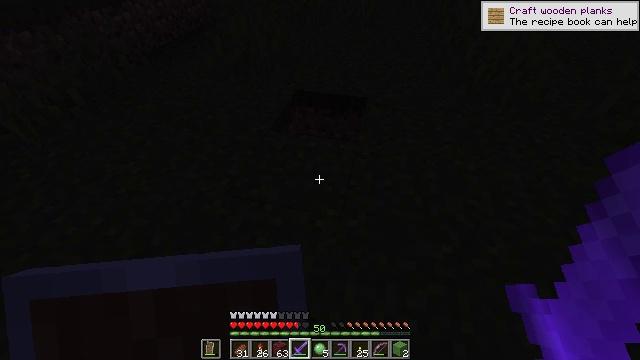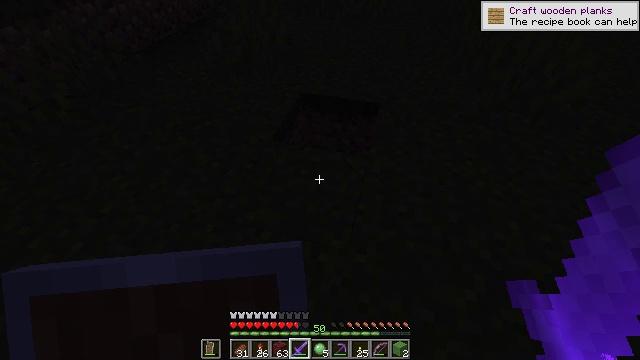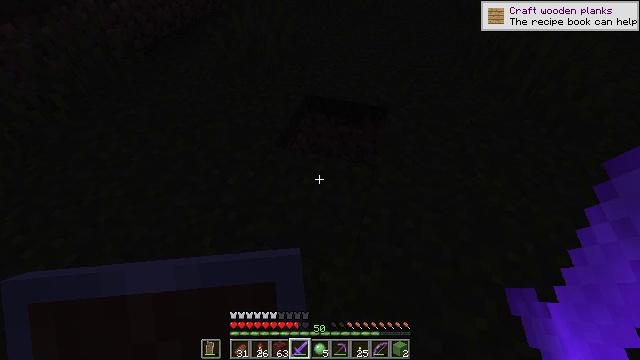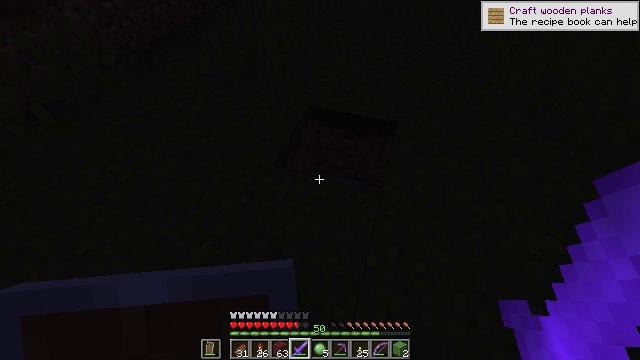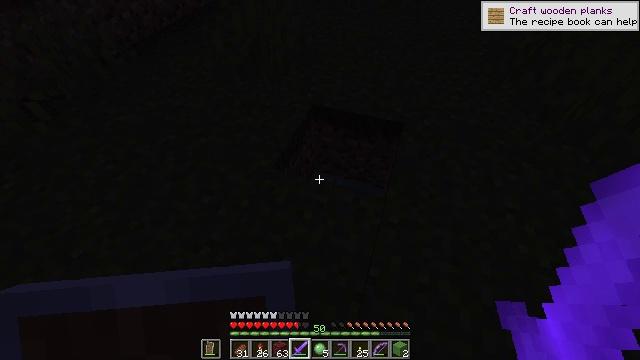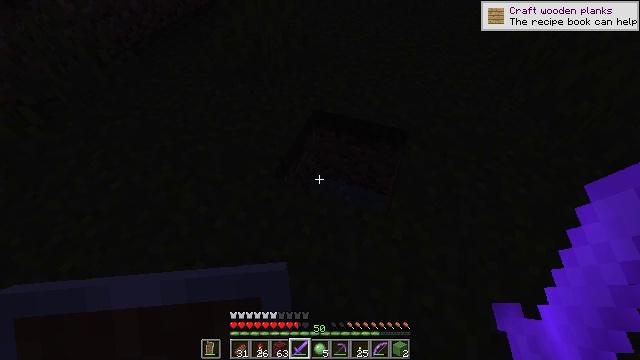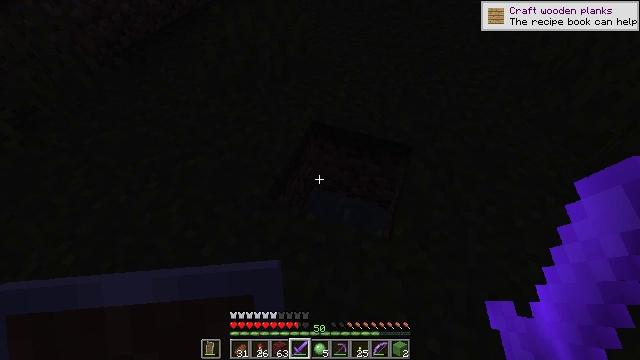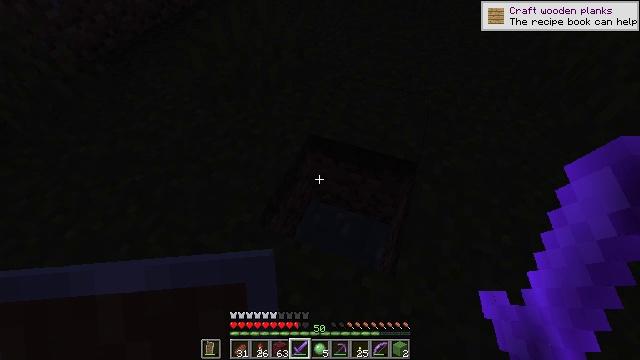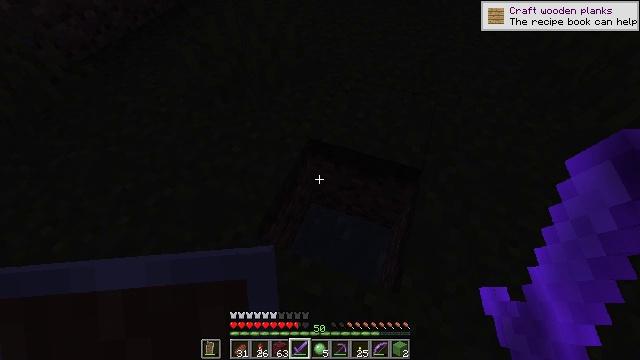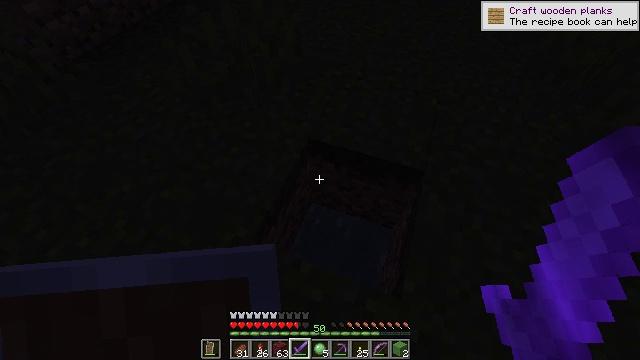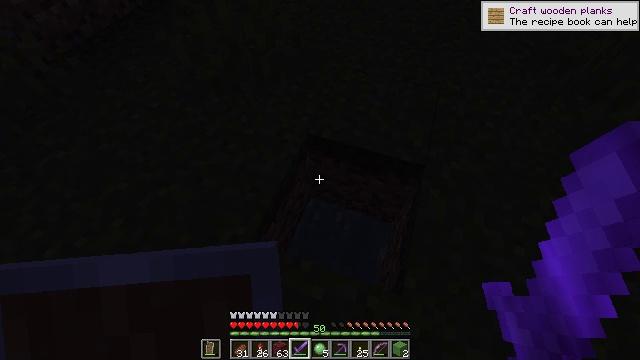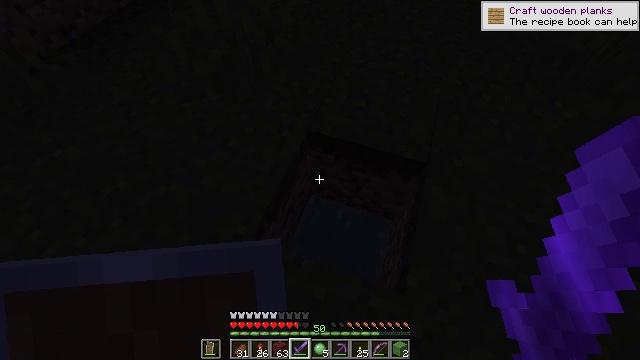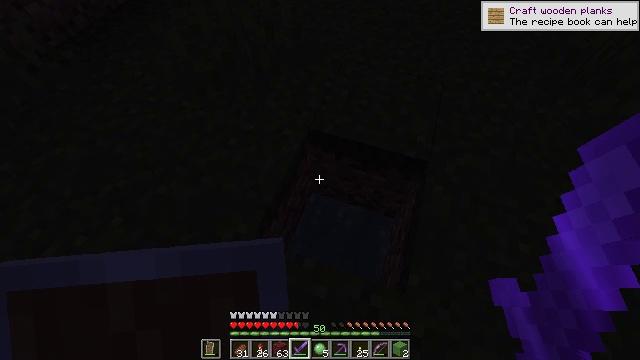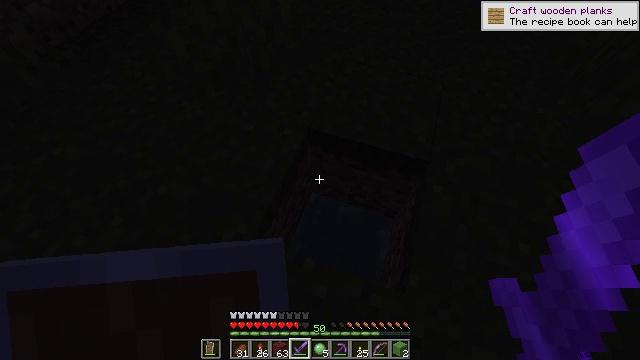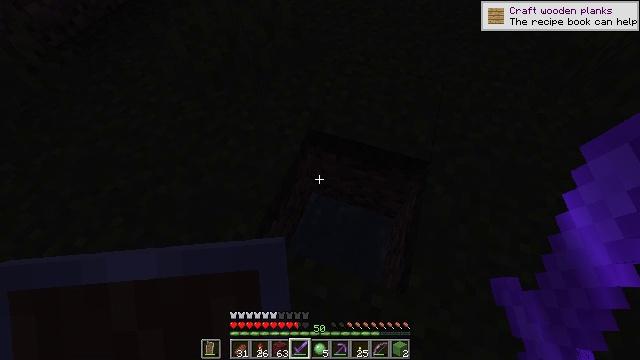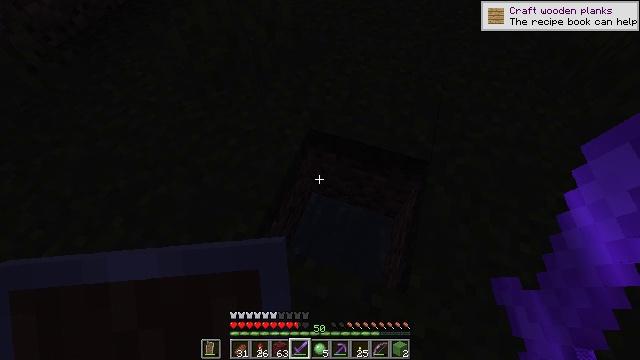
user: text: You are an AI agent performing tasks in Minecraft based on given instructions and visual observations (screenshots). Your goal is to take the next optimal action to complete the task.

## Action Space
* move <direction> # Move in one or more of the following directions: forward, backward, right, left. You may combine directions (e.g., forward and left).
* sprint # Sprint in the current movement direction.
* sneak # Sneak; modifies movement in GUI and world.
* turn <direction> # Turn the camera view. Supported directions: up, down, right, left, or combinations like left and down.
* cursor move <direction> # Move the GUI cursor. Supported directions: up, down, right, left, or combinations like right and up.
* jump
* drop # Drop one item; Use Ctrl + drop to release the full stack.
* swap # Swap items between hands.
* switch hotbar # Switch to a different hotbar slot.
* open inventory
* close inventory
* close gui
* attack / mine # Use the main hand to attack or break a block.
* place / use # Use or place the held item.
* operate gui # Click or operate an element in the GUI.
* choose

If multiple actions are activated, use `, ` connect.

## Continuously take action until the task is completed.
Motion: motion action
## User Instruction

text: Harvest vines off the surface.
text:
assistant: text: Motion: move forward, turn left and down
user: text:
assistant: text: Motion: move forward, turn left and down
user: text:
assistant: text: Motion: move forward, turn left and down
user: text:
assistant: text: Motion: move forward, turn left and down
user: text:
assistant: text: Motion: move forward
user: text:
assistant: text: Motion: move forward
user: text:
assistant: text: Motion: move forward, turn down
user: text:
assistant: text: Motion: turn down
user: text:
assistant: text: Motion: no_op
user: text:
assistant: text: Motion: turn down
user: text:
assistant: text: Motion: turn down
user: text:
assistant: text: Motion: no_op
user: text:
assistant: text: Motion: no_op
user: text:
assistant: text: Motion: no_op
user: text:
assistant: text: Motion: no_op
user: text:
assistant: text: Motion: no_op
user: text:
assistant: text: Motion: no_op
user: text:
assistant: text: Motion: no_op
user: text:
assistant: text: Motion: move back
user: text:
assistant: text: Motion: move back
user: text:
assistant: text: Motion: move back
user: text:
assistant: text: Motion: move back
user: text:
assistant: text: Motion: move back
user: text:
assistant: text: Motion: move back
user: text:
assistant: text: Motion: move back, turn up
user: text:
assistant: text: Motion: move back and move left, turn left and up
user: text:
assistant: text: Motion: move back and move left, turn left and up
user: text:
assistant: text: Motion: move back and move left, turn left and up
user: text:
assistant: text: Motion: move back and move left, turn left and up
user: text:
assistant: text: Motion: move left, turn left